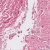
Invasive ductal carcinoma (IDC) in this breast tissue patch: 0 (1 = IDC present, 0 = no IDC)